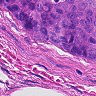
Metastatic tissue present: yes